Question: I've been trying to make the selectors/arrows on bxSlider move with the slides, but still don't know how to do it. I need them to be like this:

bxSlider's examples just shows how to put them fixed outside the slider (<URL>, but when I try to put them inside the slide, they only appear on the first one.
Is there any way of doing it? I feel like I'm missing something really stupid.
Any help is appreciated! Thank you! :)
Here a link to my <URL>
'''
$('.bxslider').bxSlider({
auto: 'true',
mode: 'horizontal',
speed: 1000,
pager: false,
captions: true
});
'''
'''
.bx-wrapper { position: relative; margin: 0 auto; padding: 0; *zoom: 1 }
.bx-wrapper img { margin: 0px; max-width: 100%; width: 1200px; height: 450px; display: block; object-fit: cover }
.bx-wrapper .bx-viewport { margin: 0 auto; text-align: center }
.bx-wrapper .bx-pager,.bx-wrapper .bx-controls-auto { position: absolute; bottom: -30px; width: 100% }
.bx-wrapper .bx-prev { left: 30%; position: absolute; z-index: 9999; }
.bx-wrapper .bx-next { right: 30%; }
.bx-wrapper .bx-controls-direction a { position: absolute; top: 52%; margin-top: -16px; outline: 0; width: 32px; height: 32px; text-indent: -9999px; z-index: 9999 }
.bx-wrapper .bx-caption { position: absolute; top: 40%; left: 0; right:0; text-align: center; width: 100%; background: none }
.bx-wrapper .bx-caption-int { position: relative; margin: 0 auto; max-width: 33%; background: #fff; padding: 2em 1em; font-family: 'Century Gothic', sans-serif; color: #787878; }
.bx-wrapper .bx-caption-int a { text-transform: uppercase; letter-spacing: .1em; font-weight: bold; color: #787878; font-size: 1.6em; line-height: 1em; }
.bx-wrapper .bx-caption-int .bx-data { padding-top:.5em; }
'''
'''
<script src="https://ajax.googleapis.com/ajax/libs/jquery/1.11.1/jquery.min.js"></script>
<link href="https://cdnjs.cloudflare.com/ajax/libs/bxslider/4.2.5/jquery.bxslider.css" rel="stylesheet"/>
<script src="https://cdnjs.cloudflare.com/ajax/libs/bxslider/4.2.5/jquery.bxslider.min.js"></script>
<!--script src="https://code.jquery.com/jquery-1.12.4.min.js"></script-->
<div class="slide">
<ul class="bxslider">
<li>
<img src="http://bxslider.com/images/730_200/hill_trees.jpg" />
<div class="bx-caption">
<div class="bx-caption-int">
<div class="bx-titulo">Post Title</div>
<div class="bx-data">02.08.16</div>
</div>
</div>
</li>
<li>
<img src="http://bxslider.com/images/730_200/me_trees.jpg" />
<div class="bx-caption">
<div class="bx-caption-int">
<div class="bx-titulo">Post Title</div>
<div class="bx-data">02.08.16</div>
</div>
</div>
</li>
<li>
<img src="http://bxslider.com/images/730_200/houses.jpg" />
<div class="bx-caption">
<div class="bx-caption-int">
<div class="bx-titulo">Post Title</div>
<div class="bx-data">02.08.16</div>
</div>
</div>
</li>
</ul>
</div>
'''
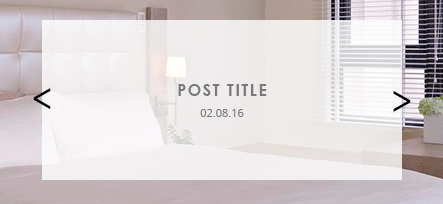
Answer: The most expedient way to have the arrows follow each slide is to add a pair of arrows to each slide. You'll need to use the options: 'prevText', 'nextText', 'prevSelector', and 'nextSelector'. Details are commented in the source of the Snippet.
### SNIPPET
'''
$('.bxslider').bxSlider({
auto: 'true',
mode: 'horizontal',
speed: 1000,
pager: false,
captions: true,
/*
| Add the strings to next and prevText options
| The string will be parsed into HTML
*/
nextText: '<a href="#/"><i class="fa fa-chevron-right"><i></a>',
prevText: '<a href="#/"><i class="fa fa-chevron-left"><i></a>',
/*
| Assign new classes to next and prevSelector options
| These option values must match the new HTML
*/
nextSelector: '.bx-next-arrow',
prevSelector: '.bx-prev-arrow'
});
'''
'''
/* I didn't spend much time on the CSS, it looks like you already have that part well in hand */
.bx-wrapper {
position: relative;
margin: 0 auto;
padding: 0;
*zoom: 1
}
.bx-wrapper img {
margin: 0px;
max-width: 100%;
width: 1200px;
height: 450px;
display: block;
object-fit: cover
}
.bx-wrapper .bx-viewport {
margin: 0 auto;
text-align: center
}
.bx-wrapper .bx-pager,
.bx-wrapper .bx-controls-auto {
position: absolute;
bottom: -30px;
width: 100%
}
.bx-prev,
.bx-next {
display: none;
}
/*.bx-wrapper .bx-prev {
left: 30%;
position: absolute;
z-index: 9999;
}*/
/*.bx-wrapper .bx-next {
right: 30%;
}*/
/*.bx-wrapper .bx-controls-direction a {
position: absolute;
top: 52%;
margin-top: -16px;
outline: 0;
width: 32px;
height: 32px;
text-indent: -9999px;
z-index: 9999
}*/
.bx-wrapper .bx-caption {
position: absolute;
top: 45%;
left: 25%;
text-align: center;
width: 50%;
height: 10%;
background: transparent !important;
}
.bx-wrapper .bx-caption-int {
position: relative;
margin: 0 auto;
max-width: 33%;
background: #fff;
padding: 2em 1em;
font-family: 'Century Gothic', sans-serif;
color: #787878;
}
.bx-wrapper .bx-caption-int a {
text-transform: uppercase;
letter-spacing: .1em;
font-weight: bold;
color: #787878;
font-size: 1.6em;
line-height: 1em;
}
.bx-wrapper .bx-caption-int .bx-data {
padding-top: .5em;
}
.bx-nav {
position: relative;
display: flex;
justify-content: space-around;
width: 200px;
margin: 10px calc(50% - 100px) 0;
}
.bx-prev-arrow,
.bx-next-arrow {
border-radius: 50%;
background: rgba(0, 112, 255, .5);
width: 32px;
height: 28px;
display: inline-block;
padding-top: 4px;
}
.fa {
color: rgba(255, 255, 255, .3);
font: 400 36px/36px;
}
'''
'''
<link href='https://cdnjs.cloudflare.com/ajax/libs/bxslider/4.2.5/jquery.bxslider.css' rel='stylesheet'>
<!--Font-Awesome Stylesheet-->
<link href='https://maxcdn.bootstrapcdn.com/font-awesome/4.6.3/css/font-awesome.min.css' rel='stylesheet'>
<script src="https://ajax.googleapis.com/ajax/libs/jquery/2.1.1/jquery.min.js"></script>
<script src='https://cdnjs.cloudflare.com/ajax/libs/bxslider/4.2.5/jquery.bxslider.min.js'></script>
<div class="slide">
<ul class="bxslider">
<li>
<img src="http://bxslider.com/images/730_200/hill_trees.jpg" />
<div class="bx-caption">
<div class="bx-caption-int">
<div class="bx-titulo">Post Title</div>
<!--
Add nav.bx-nav, div.bx-prev-arrow, and
div.bx-next-arrow to each slide. The classNames
.bx-next-arrow and .bx-prev-arrow need to be
in the option: next and prevSelector
-->
<nav class='bx-nav'>
<div class='bx-prev-arrow'></div>
<div class='bx-next-arrow'></div>
</nav>
<div class="bx-data">02.08.16</div>
</div>
</div>
</li>
<li>
<img src="http://bxslider.com/images/730_200/me_trees.jpg" />
<div class="bx-caption">
<div class="bx-caption-int">
<div class="bx-titulo">Post Title</div>
<nav class='bx-nav'>
<div class='bx-prev-arrow'></div>
<div class='bx-next-arrow'></div>
</nav>
<div class="bx-data">02.08.16</div>
</div>
</div>
</li>
<li>
<img src="http://bxslider.com/images/730_200/houses.jpg" />
<div class="bx-caption">
<div class="bx-caption-int">
<div class="bx-titulo">Post Title</div>
<nav class='bx-nav'>
<div class='bx-prev-arrow'></div>
<div class='bx-next-arrow'></div>
</nav>
<div class="bx-data">02.08.16</div>
</div>
</div>
</li>
</ul>
</div>
'''